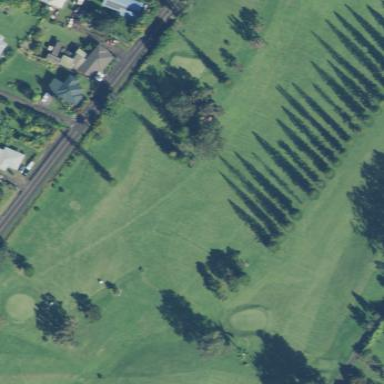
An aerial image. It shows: Golf course surrounded by greenery.